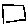
Label: square